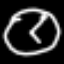
Label: clock